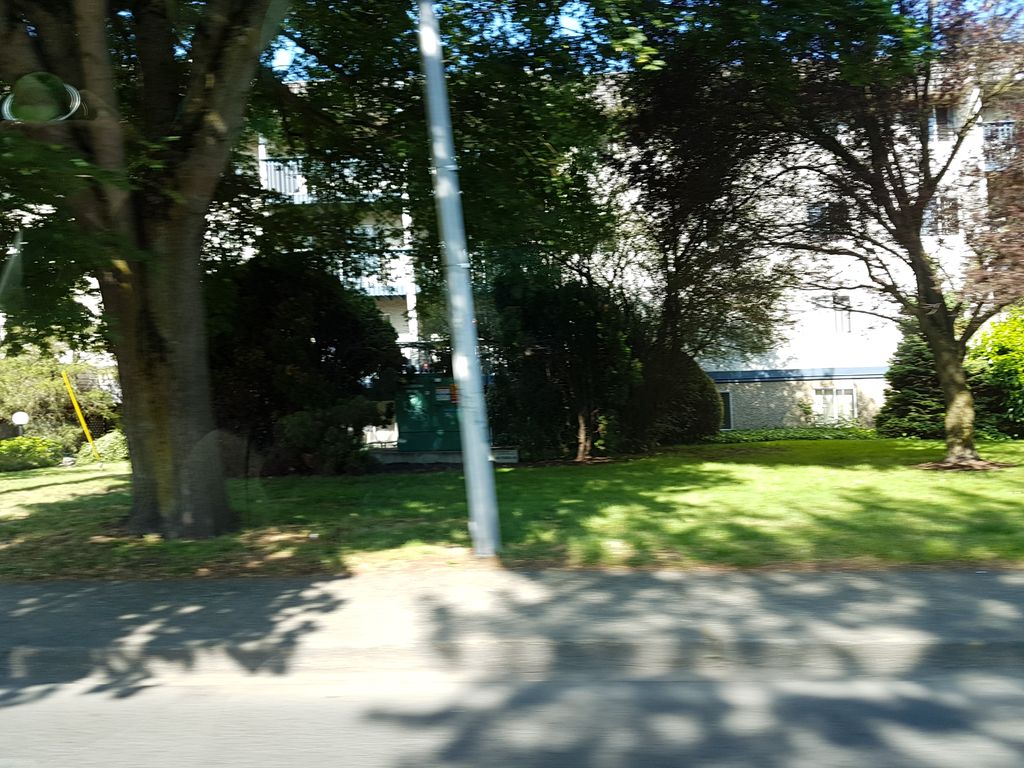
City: victoria